Question: My dataset is at the link <URL>
'''
ggplot(vojvodina2016, aes(x=uz, y=per1000, fill=grupa)) +
geom_bar(stat='identity', position='dodge') +
scale_x_continuous(breaks = c(0,5,15, 25,35,45,55,65,75,85),
label = c("0", "5", "15","25", "35", "45","55", "65", "75","85+")) +
theme_bw()
'''

However, it seems that bars are different width.
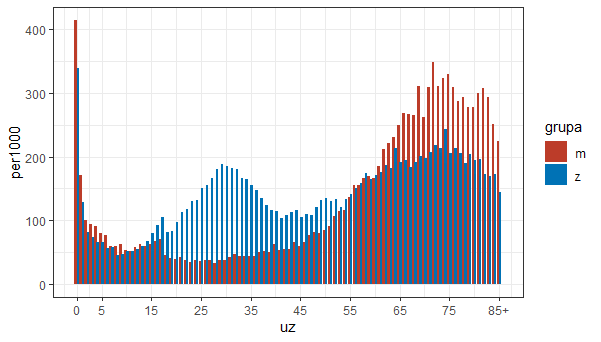
Answer: I think the issue is with the scale of your variables.
Sample code:
'''
ggplot(vojvodina2016, aes(x=uz, y=per1000, width=0.85, fill=grupa)) +
geom_bar(stat="identity", position="dodge") +
scale_x_continuous(breaks = c(0,5,15, 25,35,45,55,65,75,85),
label = c("0", "5", "15","25", "35", "45","55", "65", "75","85+")) +
theme_bw()
'''
Plot:
<URL>
You can use 'facet_wrap (~ groupa)'
<URL>
Also try to add "dodge" separetly
'''
ggplot(vojvodina2016, aes(x=uz, y=per1000, width=0.85, fill=grupa), position="dodge") +
geom_bar(stat='identity') +
#facet_wrap(~grupa)+
scale_x_continuous(breaks = c(0,5,15, 25,35,45,55,65,75,85),
label = c("0", "5", "15","25", "35", "45","55", "65", "75","85+")) +
theme_bw()
'''
<URL>